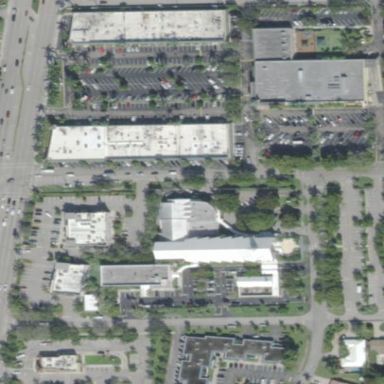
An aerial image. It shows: Retail area.